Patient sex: M
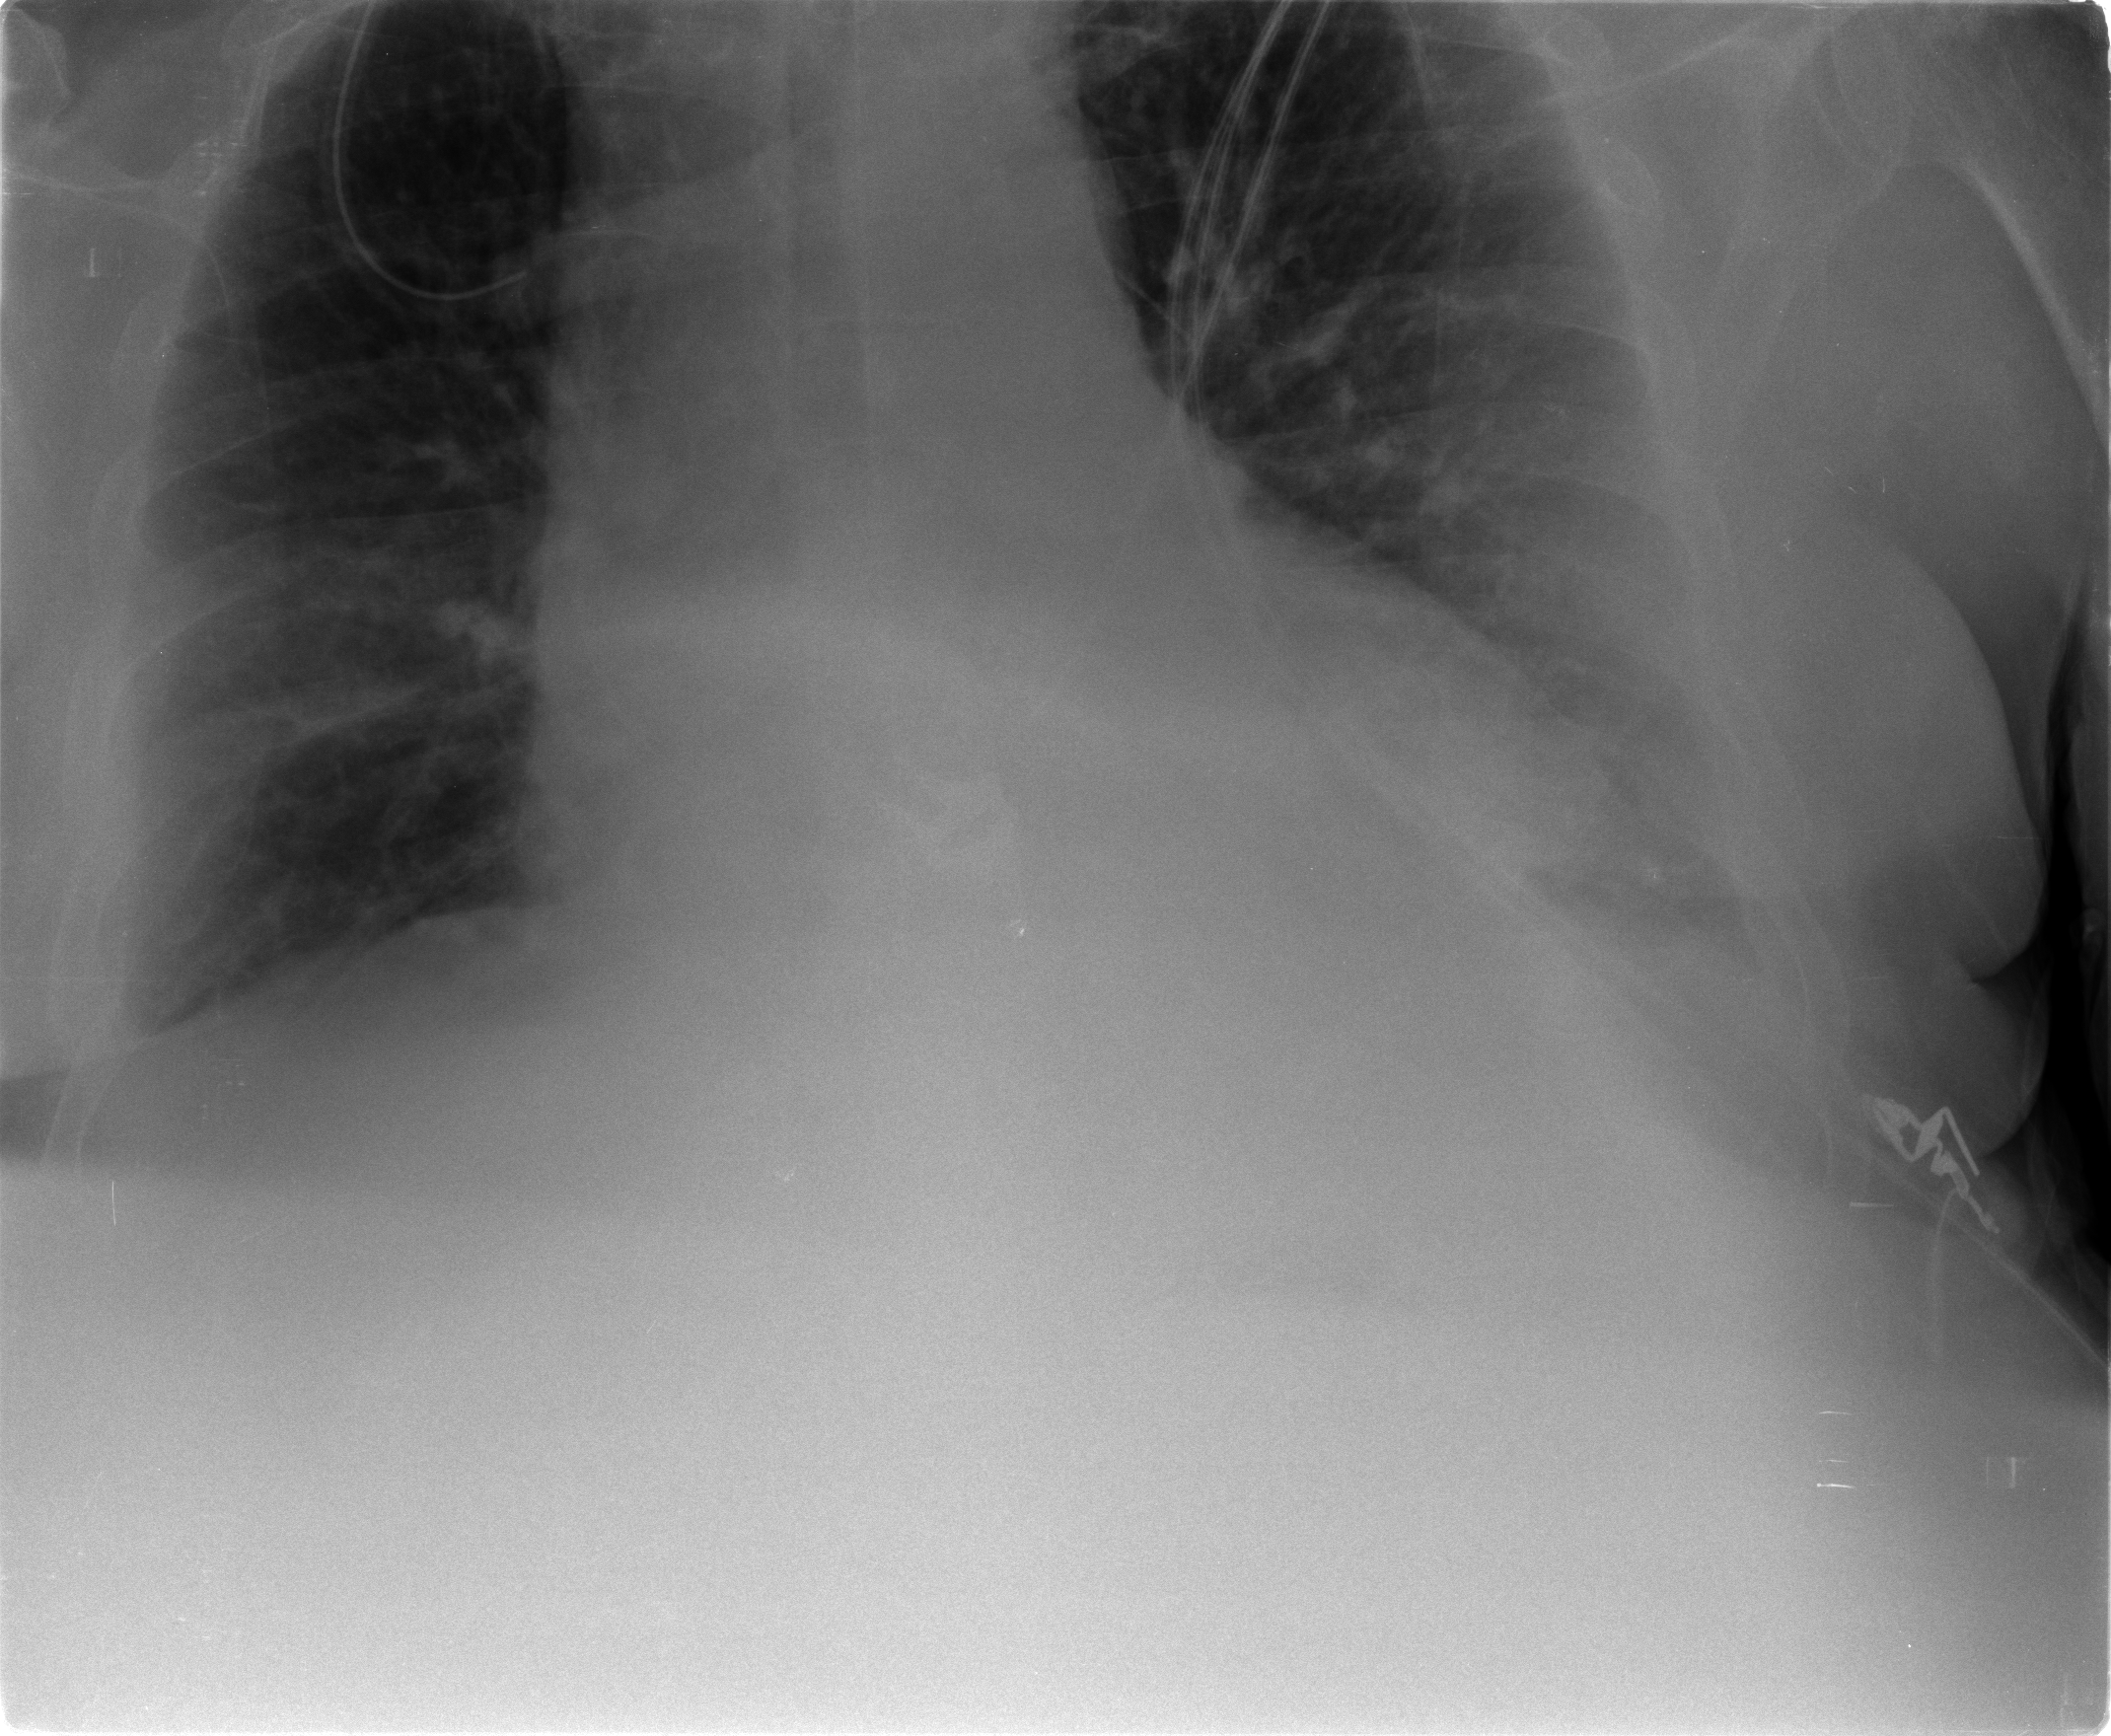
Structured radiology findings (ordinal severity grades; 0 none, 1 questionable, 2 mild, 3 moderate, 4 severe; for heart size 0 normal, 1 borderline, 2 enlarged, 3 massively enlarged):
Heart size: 2
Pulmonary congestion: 3
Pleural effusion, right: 0
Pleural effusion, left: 0
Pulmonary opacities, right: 0
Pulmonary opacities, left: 0
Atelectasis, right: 0
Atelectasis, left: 0